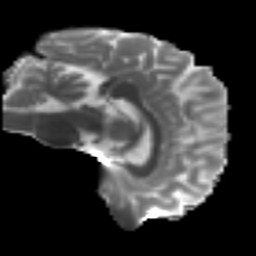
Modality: T2w
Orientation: sagittal
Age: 33
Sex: female
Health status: ill
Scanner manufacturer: siemens
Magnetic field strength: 3 T
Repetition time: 6.5 s
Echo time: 0.062 s